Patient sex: M
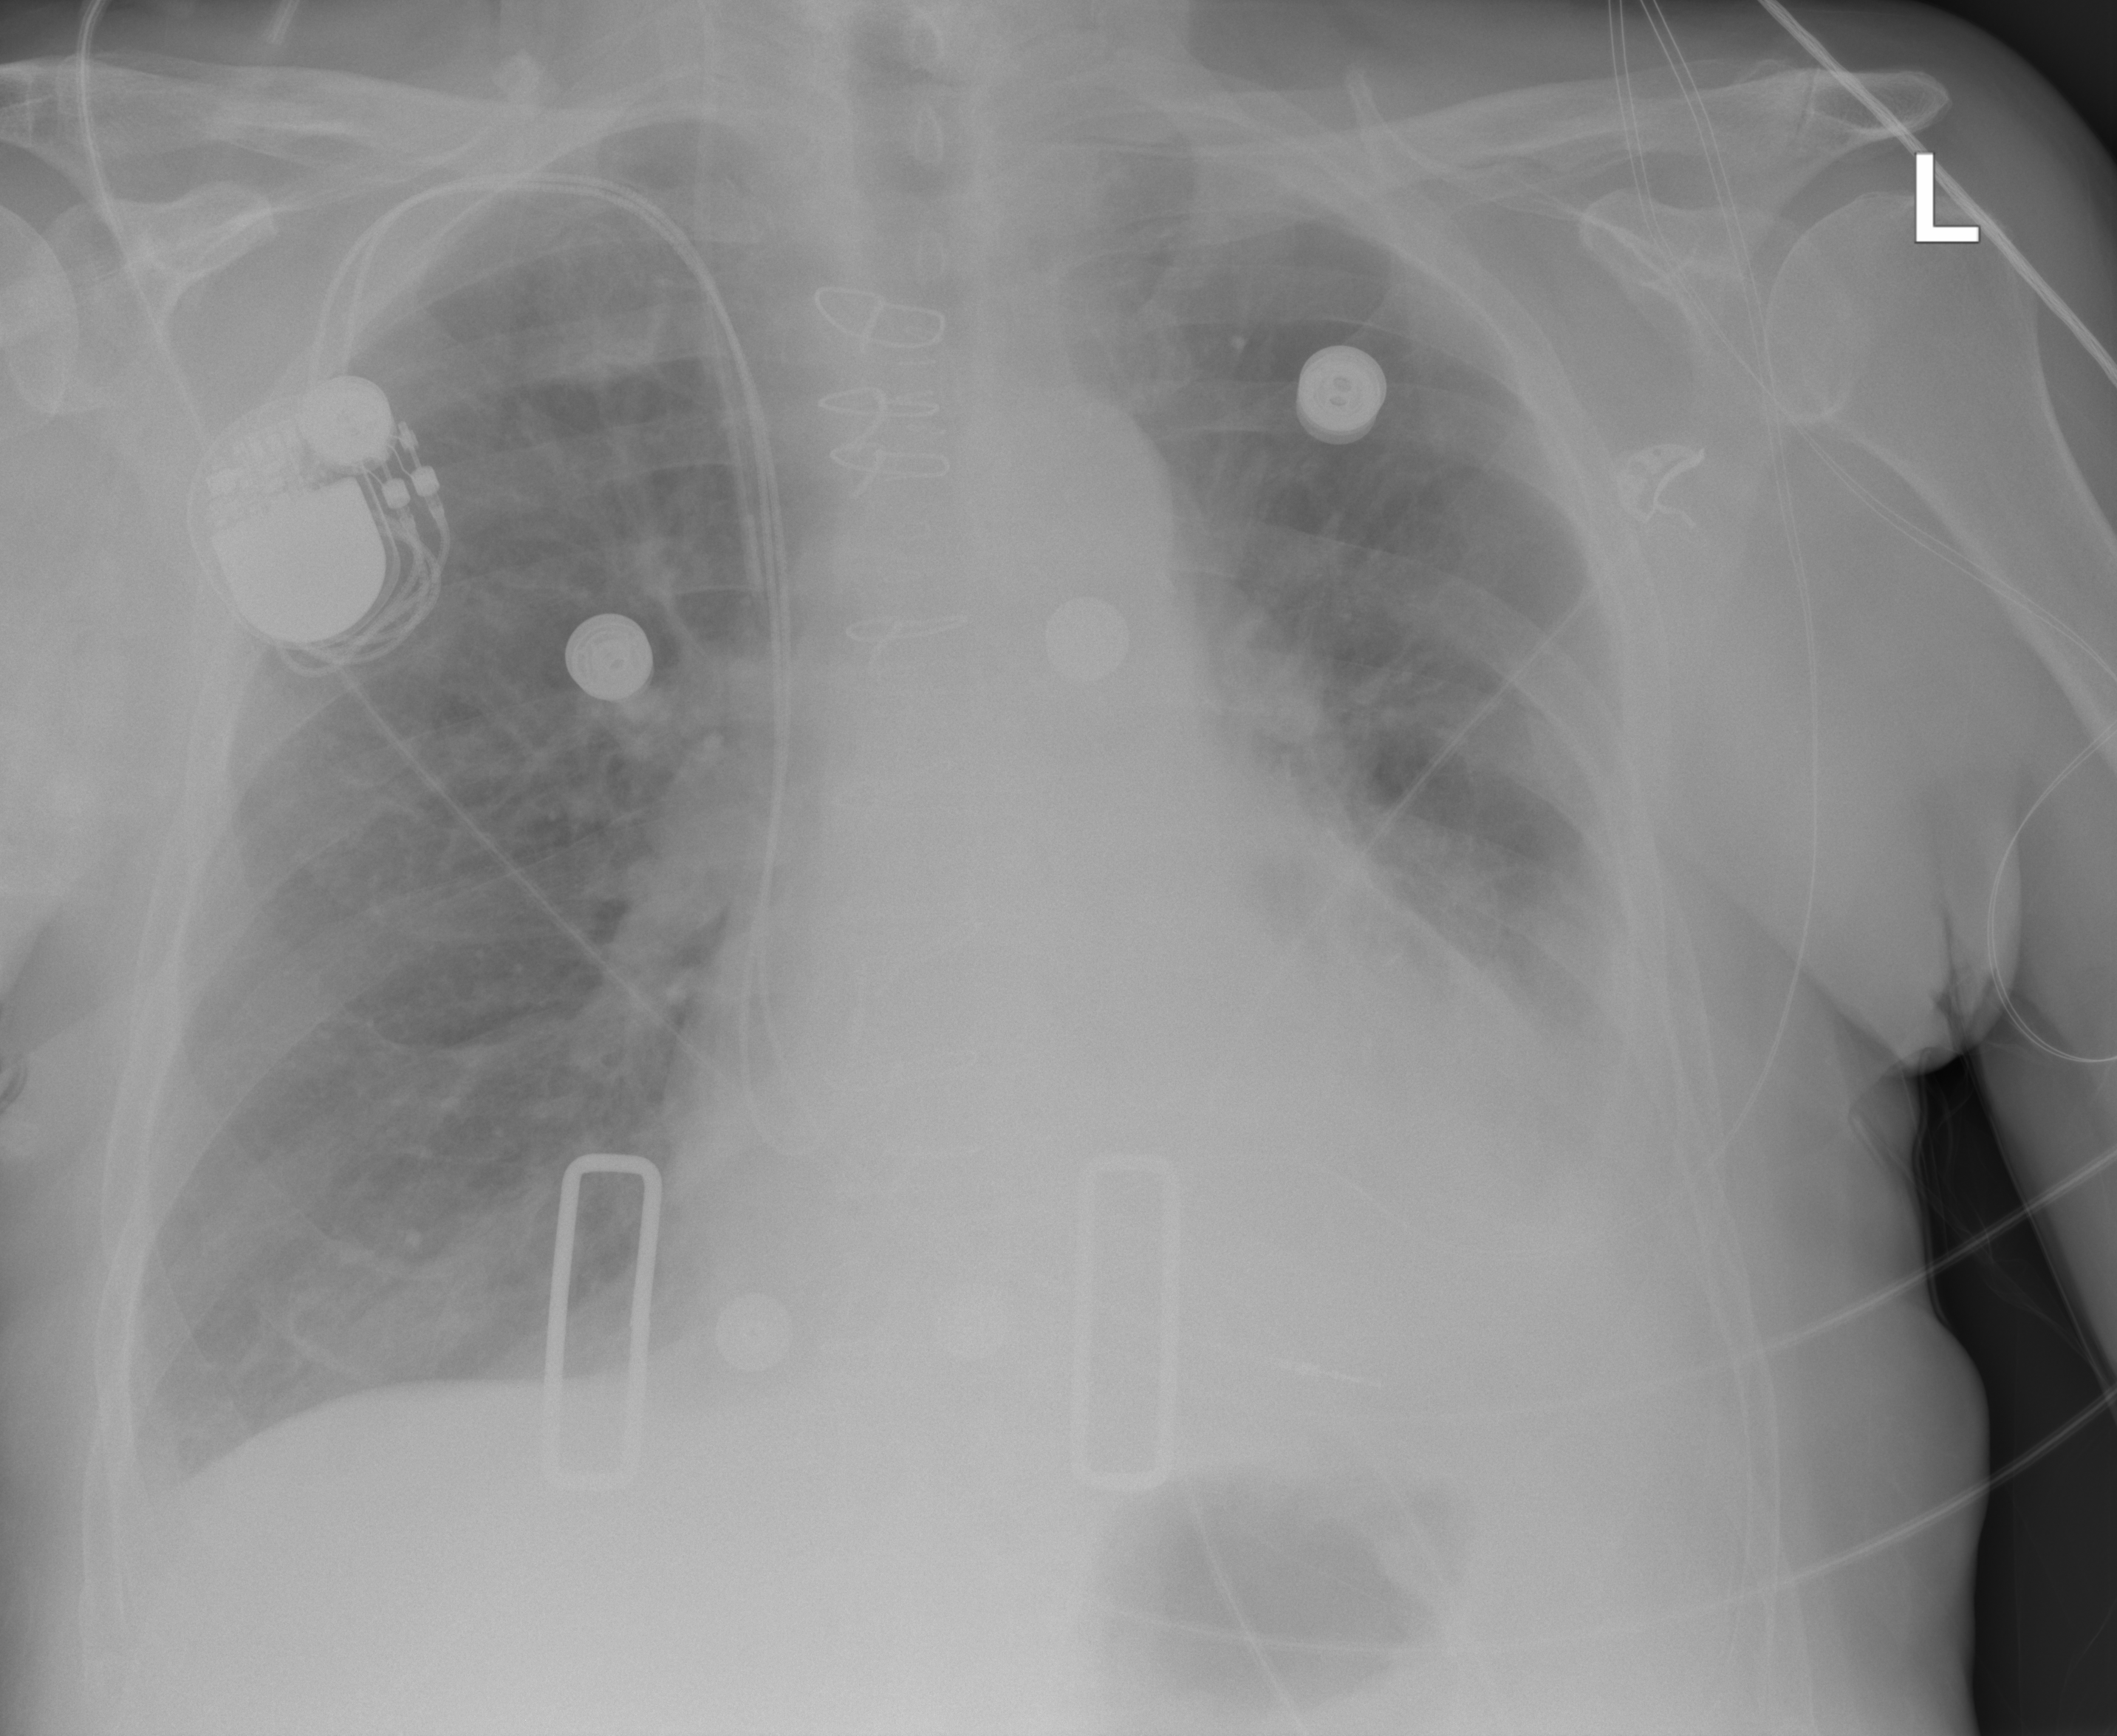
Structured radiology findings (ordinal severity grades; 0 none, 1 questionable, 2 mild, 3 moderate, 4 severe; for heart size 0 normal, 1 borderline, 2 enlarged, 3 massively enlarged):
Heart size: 2
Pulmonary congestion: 0
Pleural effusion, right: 0
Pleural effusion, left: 2
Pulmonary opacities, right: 0
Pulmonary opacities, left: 0
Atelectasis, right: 0
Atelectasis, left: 2